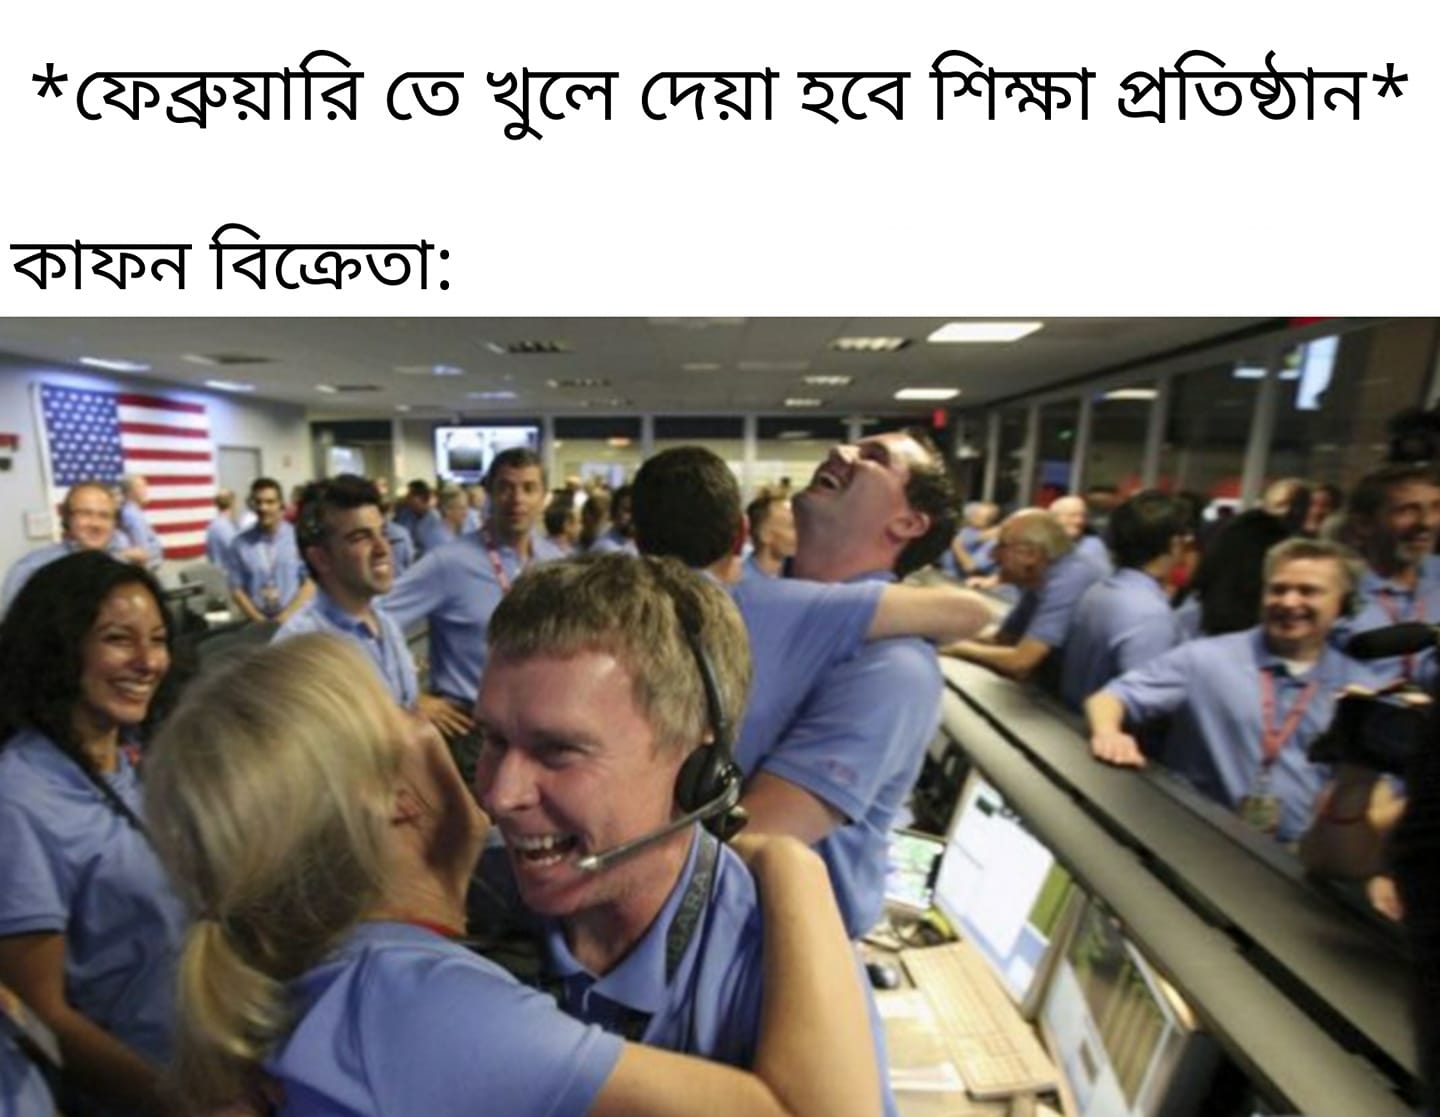
Caption: * ফ্রেব্রুয়ারি তে খুলে দেয়া হবে শিক্ষা প্রতিষ্ঠান *     কাফন বিক্রেতা:
Label: hate